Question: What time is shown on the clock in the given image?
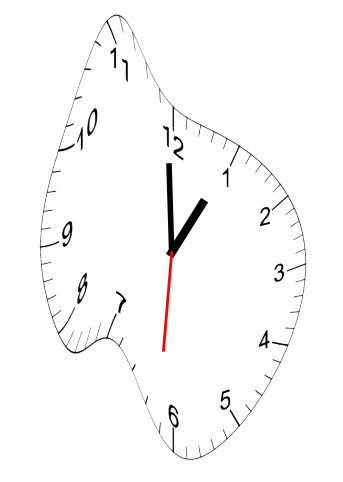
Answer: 12:59:31